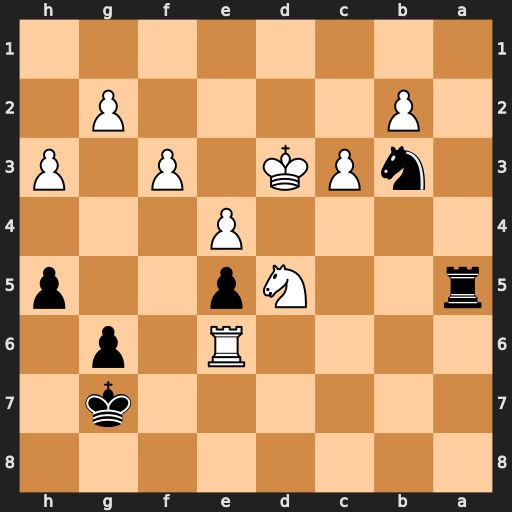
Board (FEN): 8/6k1/4R1p1/r2Np2p/4P3/1nPK1P1P/1P4P1/8
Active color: b
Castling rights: -
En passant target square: -
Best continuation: Nc5+ Kc4 Nxe6